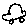
Label: car